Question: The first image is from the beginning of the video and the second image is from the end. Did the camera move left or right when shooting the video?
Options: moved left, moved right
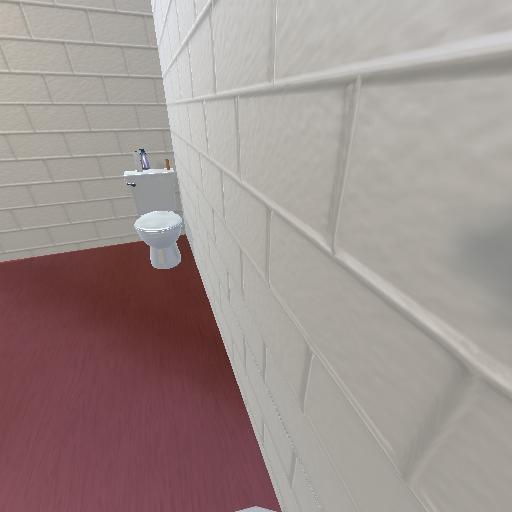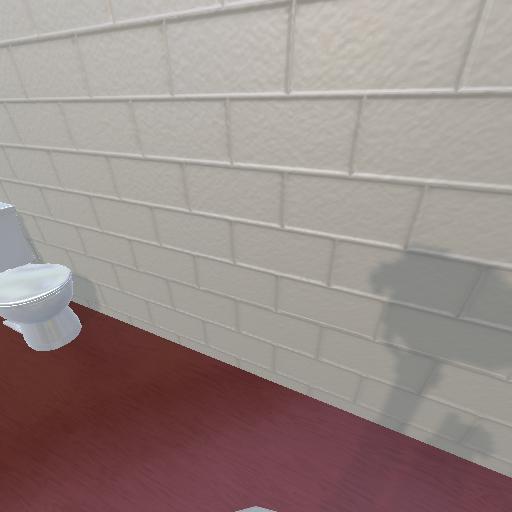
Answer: moved left